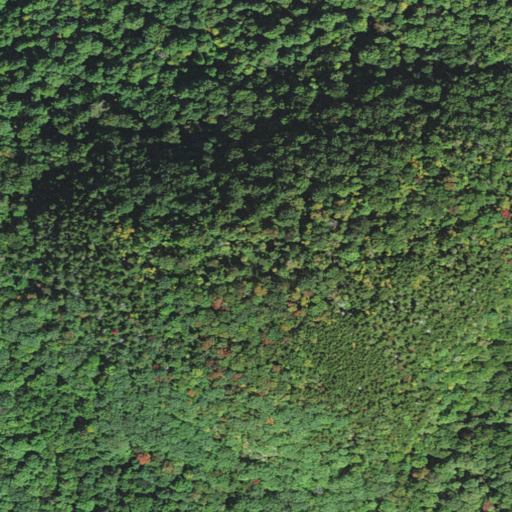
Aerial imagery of mountain in Vermont named Owls Head containing deciduous forest, evergreen forest, mixed forest, and open water